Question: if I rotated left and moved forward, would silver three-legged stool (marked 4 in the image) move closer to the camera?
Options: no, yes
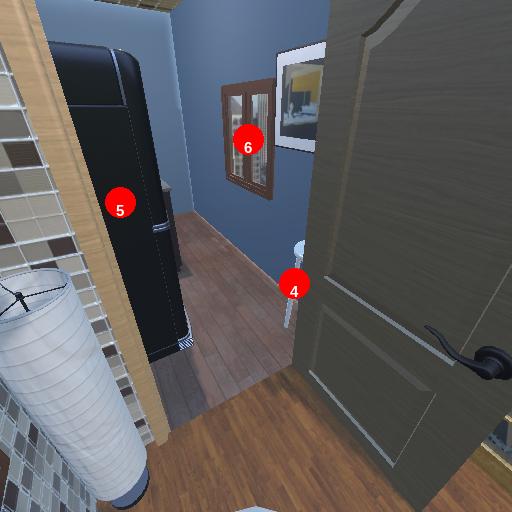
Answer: no